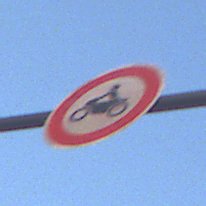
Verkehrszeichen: VerbotKraftraeder
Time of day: SunriseSunset
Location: Outdoor (Urban)
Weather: Clear
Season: NotSpecified
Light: Natural